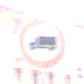
Verkehrszeichen: VerbotFuerKraftfahrzeugeUeberDreiKommaFuenfTonnen
Umgebung: Outdoor, Urban
Tageszeit: SunriseSunset
Wetter: Clear
Licht: Natural
Jahreszeit: NotSpecified
Kontrast: MediumContrast